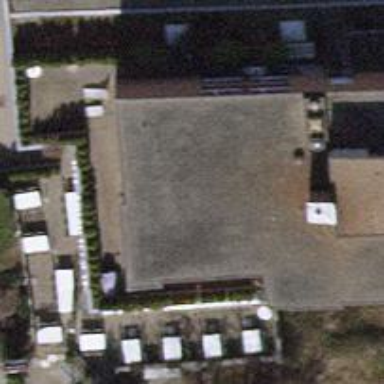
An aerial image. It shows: Restaurant.